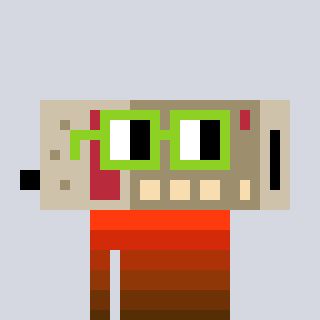
a pixel art character with square light green glasses, a cordless phone-shaped head and a slimegreen-colored body on a cool background